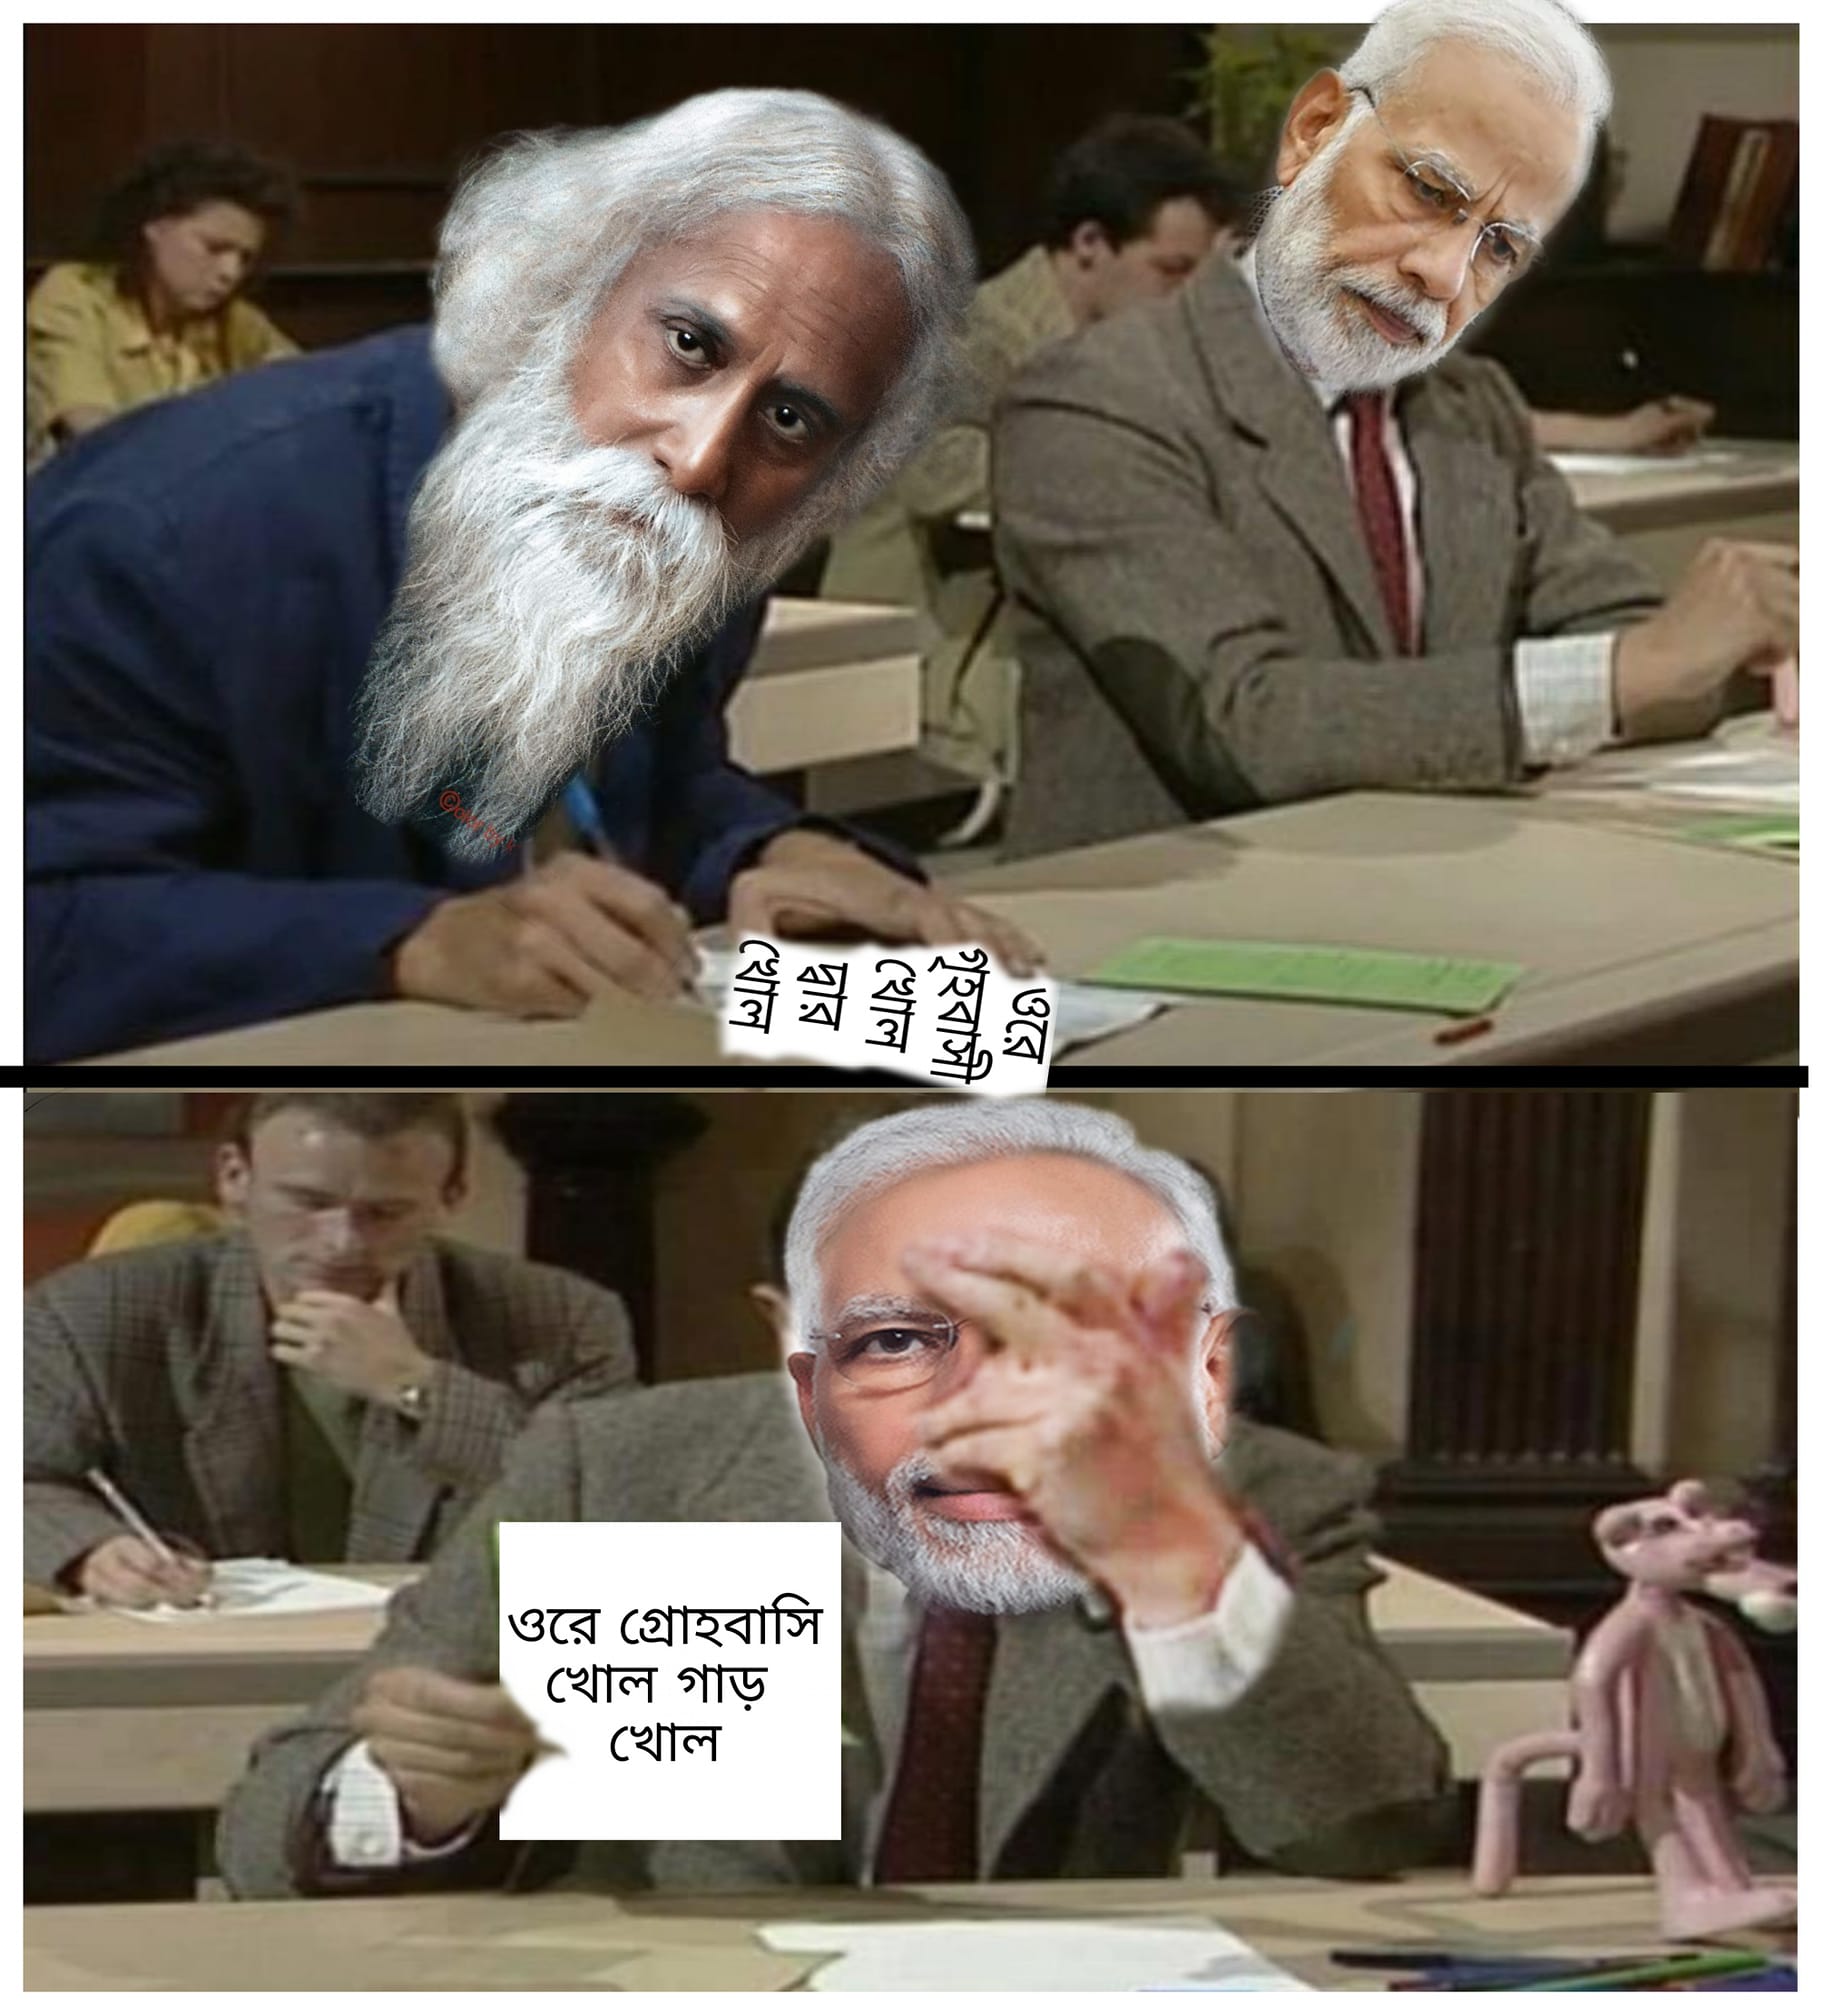
Caption: ওরে গৃহবাসী খোল দ্বার খোল     ওরে গ্রোহবাসি খোল গাড় খোল
Label: hate